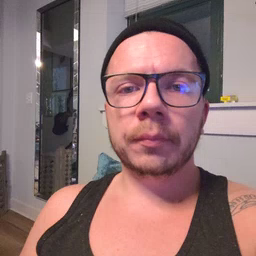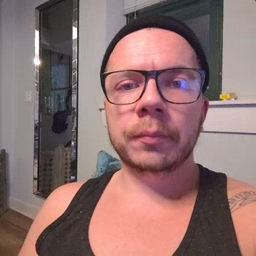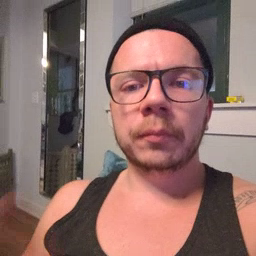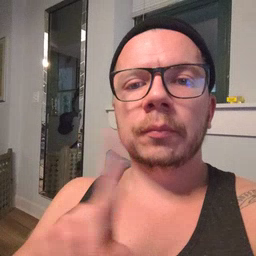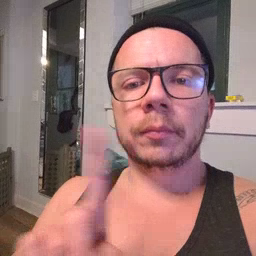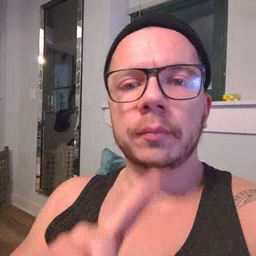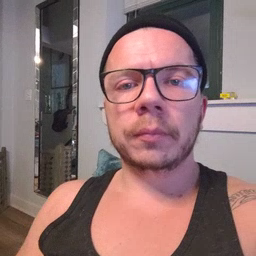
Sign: where